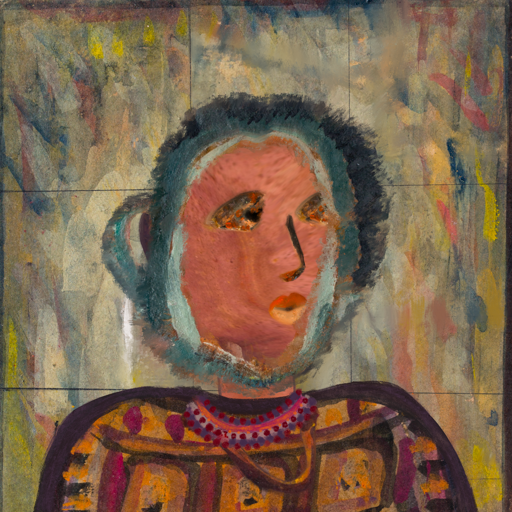
Background: GypsyMother, Head And Neck Side: Mother_And_Son_Mother, Face Side: Gypsy_Queen, Bust: Doll, Hair Side: Boggyland, Head Accessory: Blank, Second Necklace: Comrade, Necklace: Roy_Bahadur, Baby: Blank